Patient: sex F, age 65
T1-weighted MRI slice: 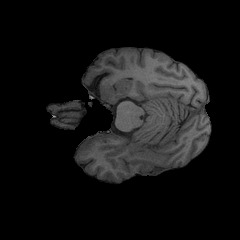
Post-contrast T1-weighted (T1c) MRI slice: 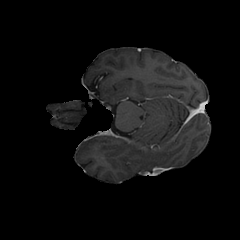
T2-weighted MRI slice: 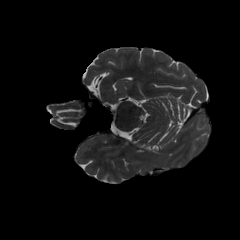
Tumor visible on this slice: no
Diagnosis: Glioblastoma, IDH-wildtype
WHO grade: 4